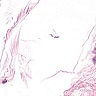
Metastatic tissue present: no